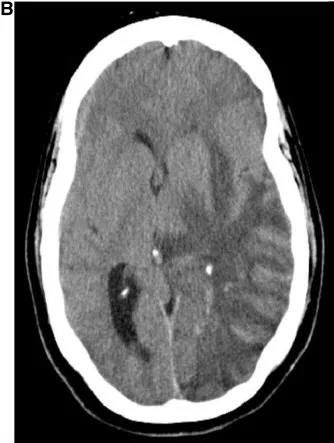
B: CT scan demonstrating cerebral edema from radiation necrosis.
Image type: radiology (ct)